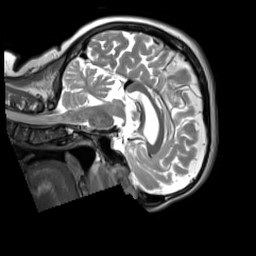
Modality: T2w
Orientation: sagittal
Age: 49
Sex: female
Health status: ill
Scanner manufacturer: siemens
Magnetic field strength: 3 T
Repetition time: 2.8 s
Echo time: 0.326 s